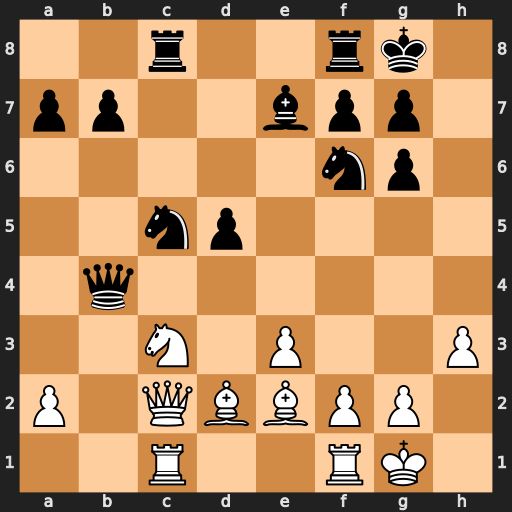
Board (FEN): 2r2rk1/pp2bpp1/5np1/2np4/1q6/2N1P2P/P1QBBPP1/2R2RK1
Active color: w
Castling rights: -
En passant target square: -
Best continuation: Nxd5 Nxd5 Bxb4